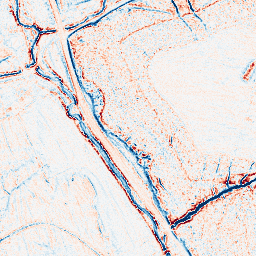
Category: edge_preserving
Decomposition family: anisotropic_diffusion
Decomposition parameters: iterations: 20
kappa: 30
gamma: 0.05
Upsampling method: bicubic_3x
Upsampling parameters: scale: 3
Upsampling scale: 3